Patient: sex M, age 34
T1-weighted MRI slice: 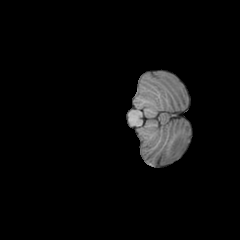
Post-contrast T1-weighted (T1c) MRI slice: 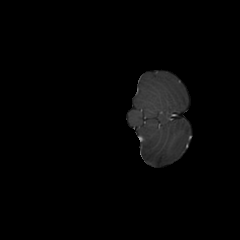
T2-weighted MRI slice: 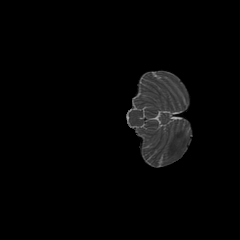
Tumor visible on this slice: no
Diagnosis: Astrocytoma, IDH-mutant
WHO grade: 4